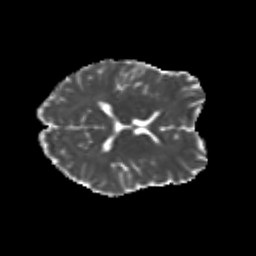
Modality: MD
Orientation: axial
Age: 25
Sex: female
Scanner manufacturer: siemens
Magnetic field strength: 3 T
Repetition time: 3.5 s
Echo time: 0.104 s